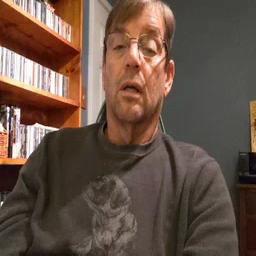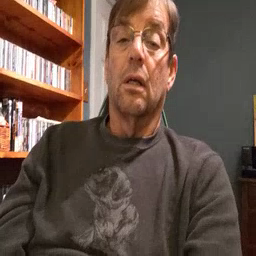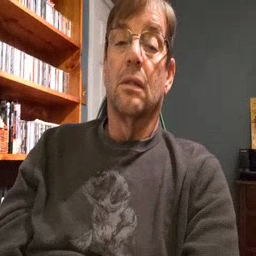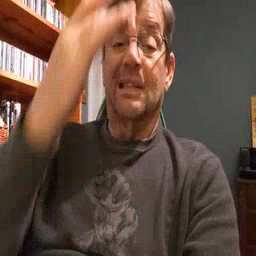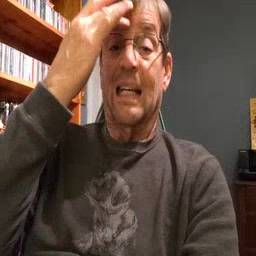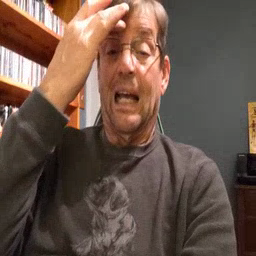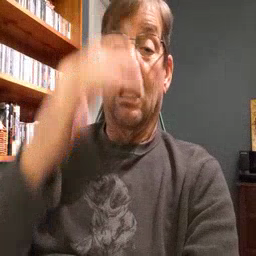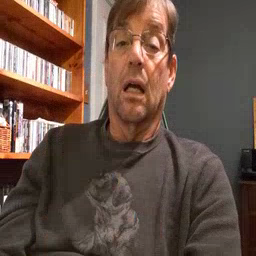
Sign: sick